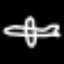
Label: airplane